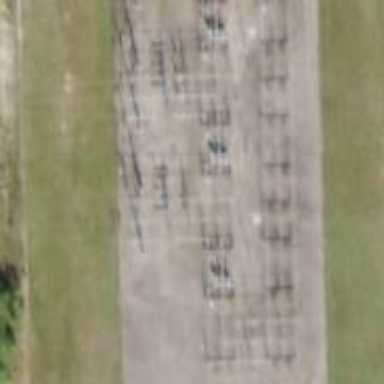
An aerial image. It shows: Substation for switching power equipment surrounded by fence.